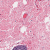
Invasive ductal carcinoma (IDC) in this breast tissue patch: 0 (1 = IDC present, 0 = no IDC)